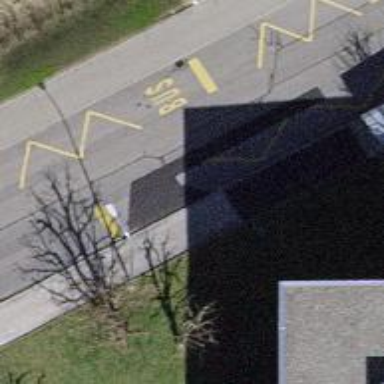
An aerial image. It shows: Sidewalk with public transport platform.